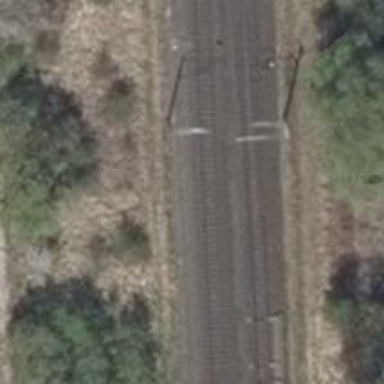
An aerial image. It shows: Railway switch with the turnout side on the left.